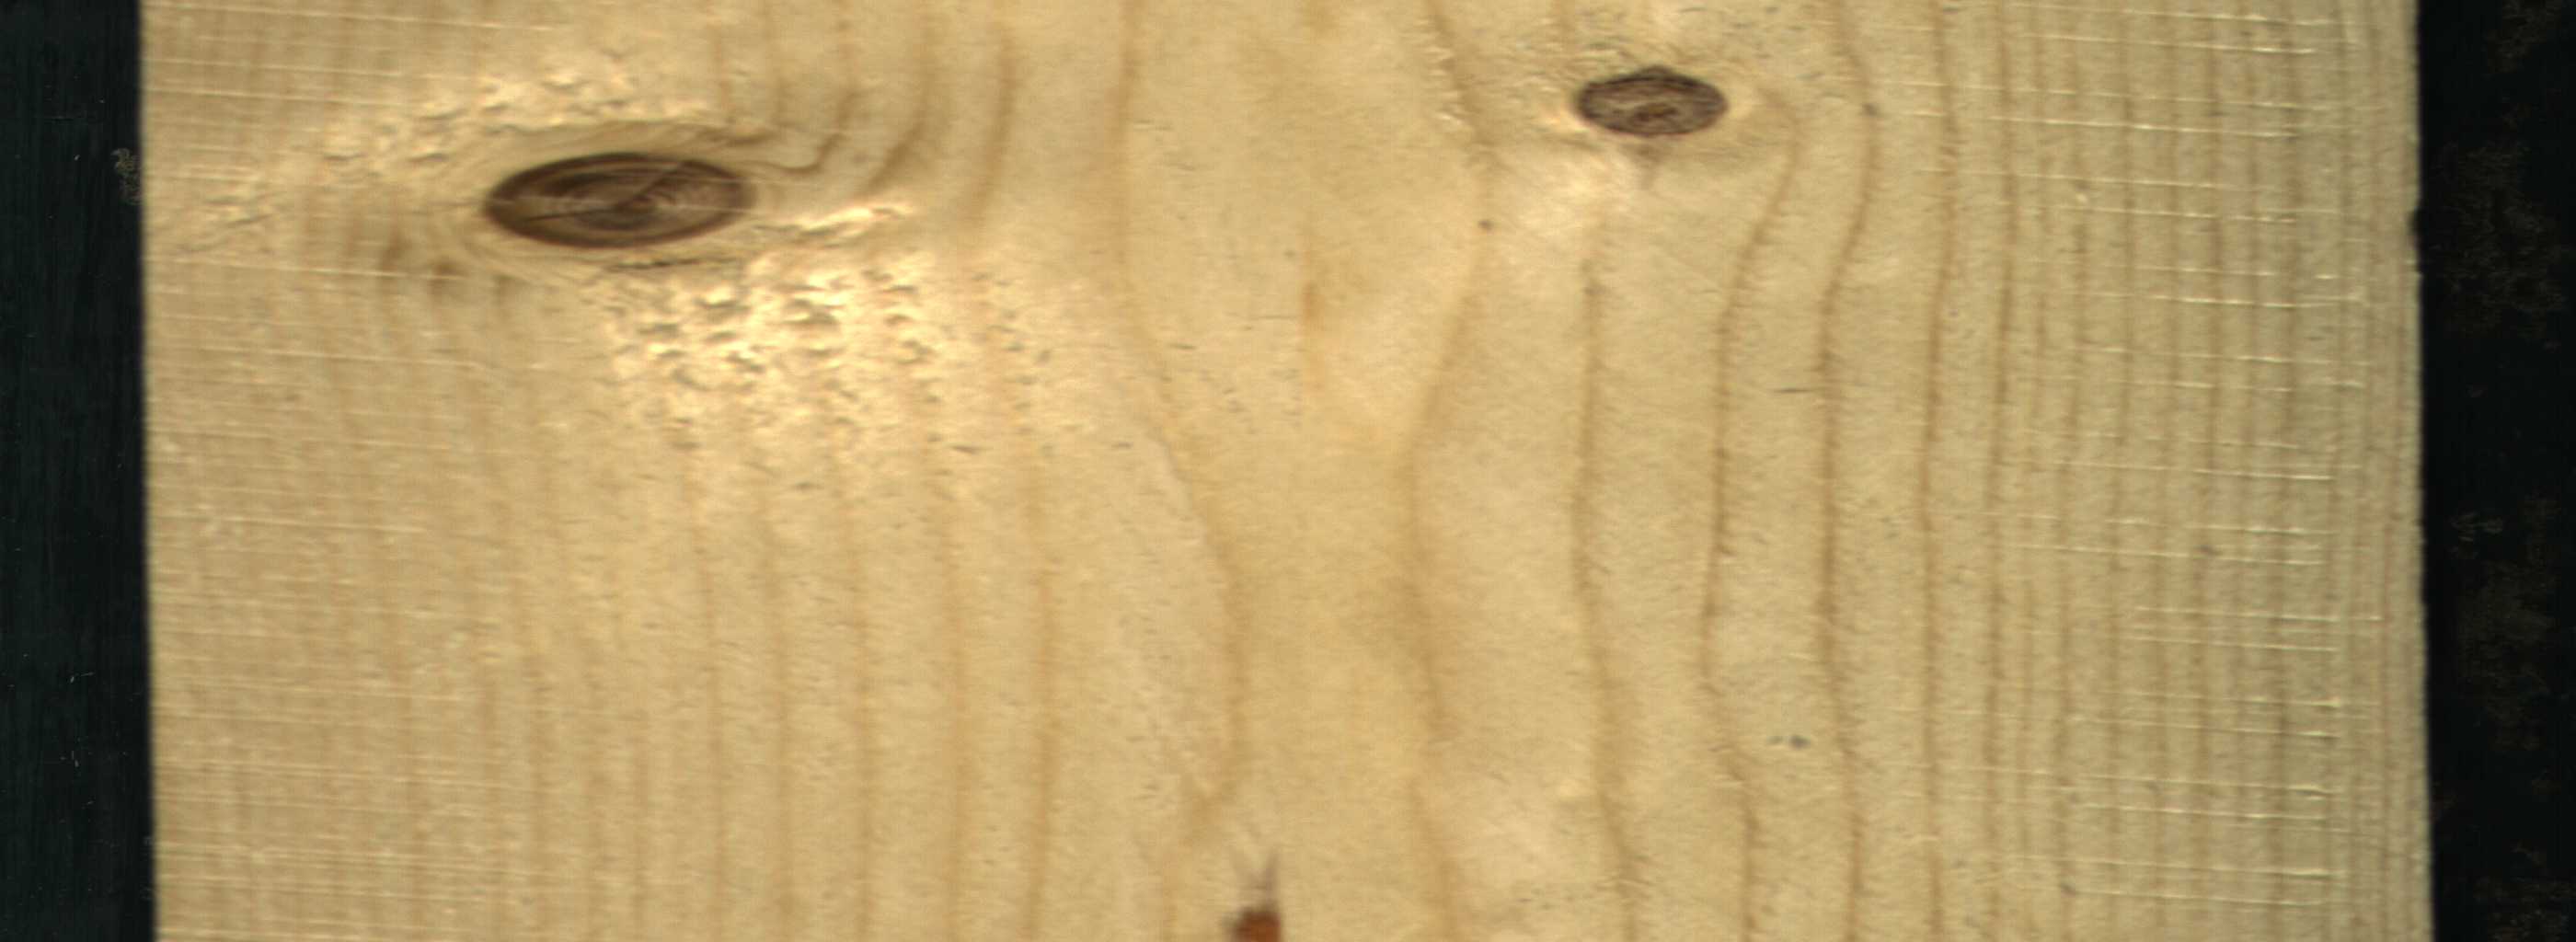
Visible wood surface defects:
resin
knot_with_crack
Dead_Knot